Question: Please take a look at the attached image. I have a long list of items and I've created a common keywords to search in that list. I'm using this formula:
'''
=INDEX(A:A,MATCH((("*"&B2&"*")&("*"&C2&"*")&("*"&D2&"*")&("*"&E2&"*")&("*"&F2&"*")),A:A,0))
'''
The problem that the search is going through the same sequence that I entered.
It gives error if the sequence of the words in the cell is different than the sequence in my formula which make sense.
Is there a way I can search for 3 or more words that are existing in any cell in any sequence?
I am open to using VBA if necessary.
My search results:

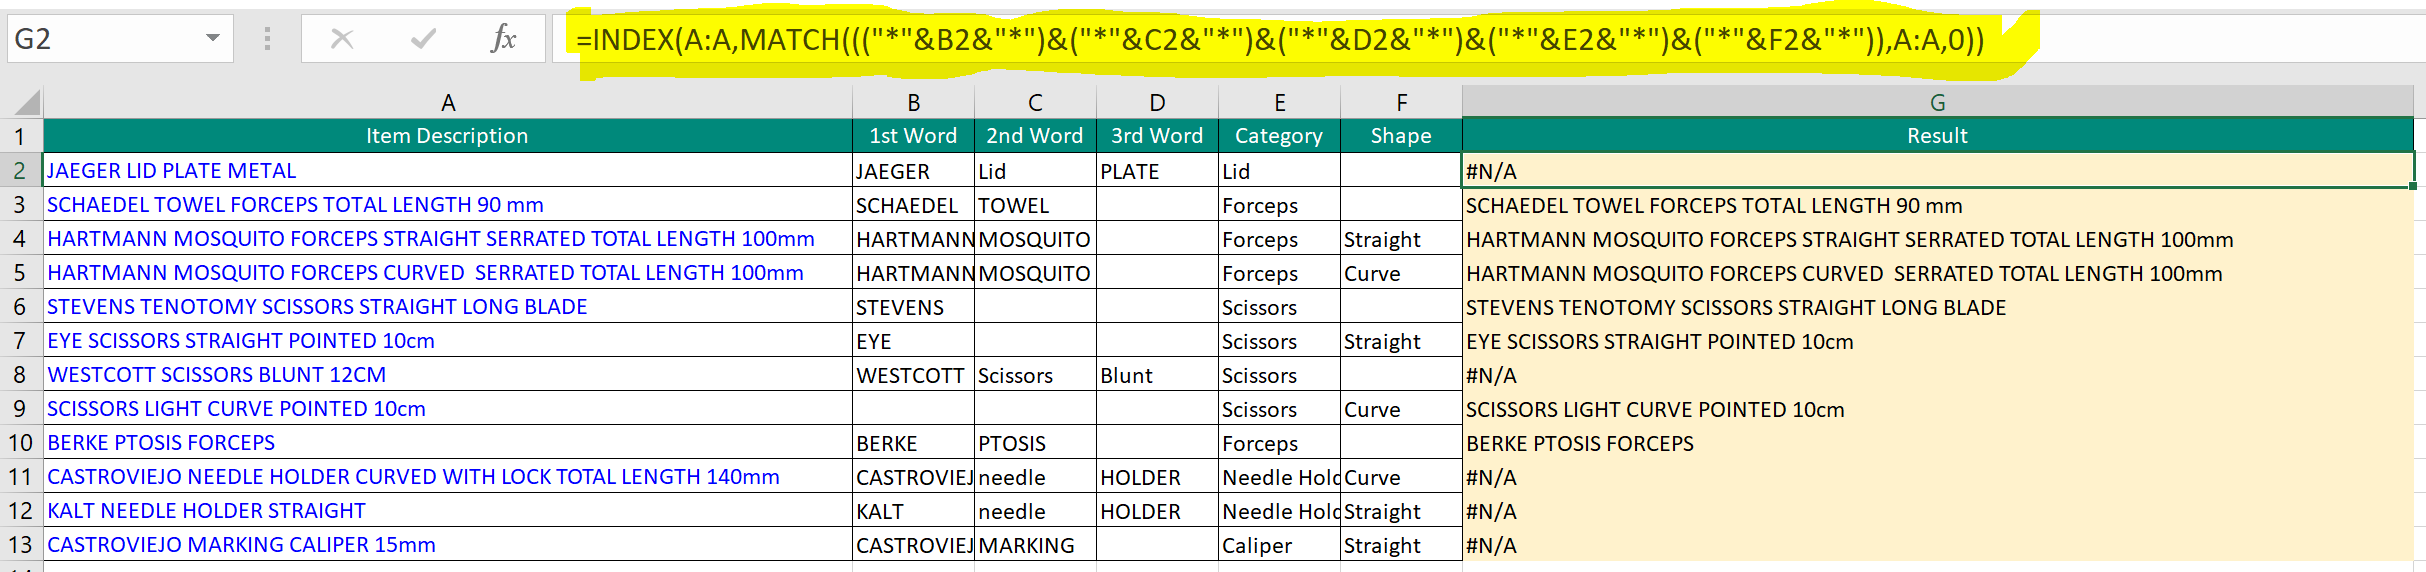
Answer: Here is the user defined function:
'''
Public Function indexMX(rng As Range, pat1 As Range, pat2 As Range, pat3 As Range, pat4 As Range, pat5 As Range) As Variant
Dim r As Range, rngx As Range, s(1 To 5) As String, Kount As Long, j As Long
s(1) = pat1.Value
s(2) = pat2.Value
s(3) = pat3.Value
s(4) = pat4.Value
s(5) = pat5.Value
Set rngx = Intersect(rng, rng.Parent.UsedRange)
For Each r In rngx
v = r.Value
Kount = 0
For j = 1 To 5
If InStr(1, v, s(j)) > 0 Or s(j) = "" Then Kount = Kount + 1
Next j
If Kount = 5 Then
indexMX = v
Exit Function
End If
Next r
indexMX = "no luck"
End Function
'''
Here is an example of its usage:
<URL>
As you see, we give the UDF() the address of the column and the addresses of the five keywords and the UDF() finds the first item containing all five words.
If a keyword is blank, it is not used. . If no matches are found the phrase is returned.
User Defined Functions (UDFs) are very easy to install and use:
1. ALT-F11 brings up the VBE window
2. ALT-I ALT-M opens a fresh module
3. paste the stuff in and close the VBE window
If you save the workbook, the UDF will be saved with it.
If you are using a version of Excel later then 2003, you must save
the file as .xlsm rather than .xlsx
To remove the UDF:
1. bring up the VBE window as above
2. clear the code out
3. close the VBE window
To use the UDF from Excel:
=myfunction(A1)
To learn more about macros in general, see:
<URL>
and
<URL>
and for specifics on UDFs, see:
<URL>
to remove case sensitivity, replace:
'''
If InStr(1, v, s(j)) > 0 Or s(j) = "" Then Kount = Kount + 1
'''
with:
'''
If InStr(1, LCase(v), LCase(s(j))) > 0 Or s(j) = "" Then Kount = Kount + 1
'''